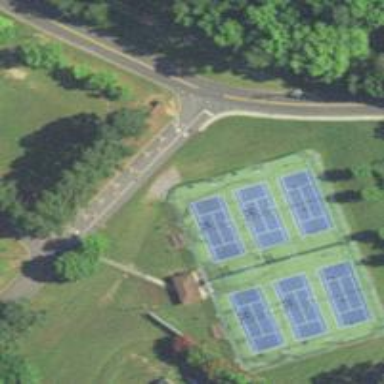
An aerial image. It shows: Tennis court on pitch.